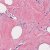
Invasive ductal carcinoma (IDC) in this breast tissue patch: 0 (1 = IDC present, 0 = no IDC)